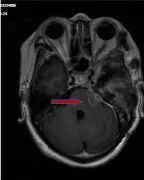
Changes of meningioma at different shooting angles of MRI. The lesions in the left cerebellopontine angle area enlarged on 2020-10-28.
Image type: radiology (mri)